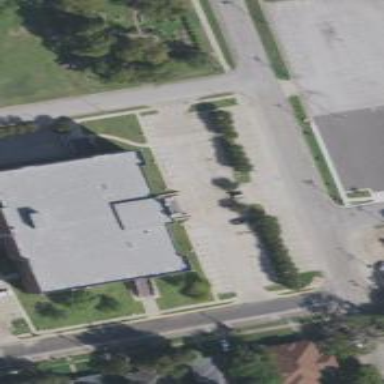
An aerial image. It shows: Parking space.